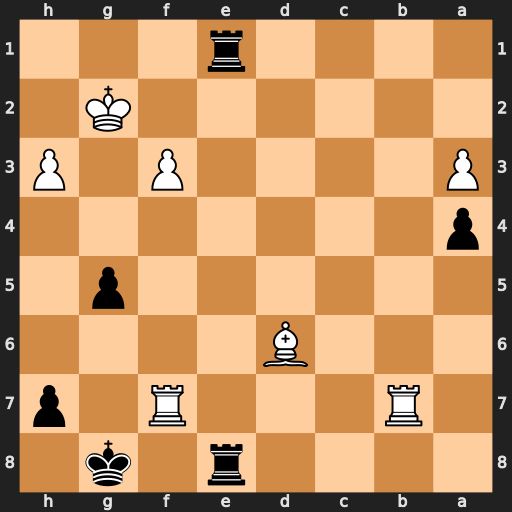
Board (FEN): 4r1k1/1R3R1p/3B4/6p1/p7/P4P1P/6K1/4r3
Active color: b
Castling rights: -
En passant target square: -
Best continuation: R8e2+ Kg3 Rg1#